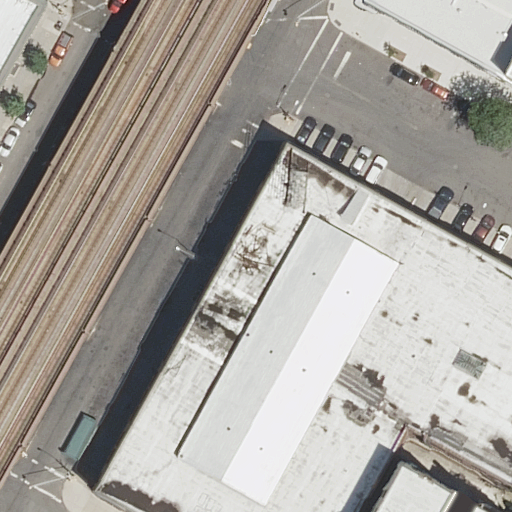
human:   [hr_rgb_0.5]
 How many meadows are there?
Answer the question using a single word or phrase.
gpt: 0

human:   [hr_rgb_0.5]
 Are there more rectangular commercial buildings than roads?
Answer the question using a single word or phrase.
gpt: no

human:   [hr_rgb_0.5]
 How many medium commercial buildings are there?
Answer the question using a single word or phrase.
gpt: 0

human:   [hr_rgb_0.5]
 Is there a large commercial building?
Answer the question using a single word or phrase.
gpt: no

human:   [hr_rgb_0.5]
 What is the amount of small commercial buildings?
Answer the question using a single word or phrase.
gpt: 0

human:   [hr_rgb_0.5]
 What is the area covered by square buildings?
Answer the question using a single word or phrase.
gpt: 0m2

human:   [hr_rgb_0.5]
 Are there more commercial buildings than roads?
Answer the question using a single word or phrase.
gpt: no

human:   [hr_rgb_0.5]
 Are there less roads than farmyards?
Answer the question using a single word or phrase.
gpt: no

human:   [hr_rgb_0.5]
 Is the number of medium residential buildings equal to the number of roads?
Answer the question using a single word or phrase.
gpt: no

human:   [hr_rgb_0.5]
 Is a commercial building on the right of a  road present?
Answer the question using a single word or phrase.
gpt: no

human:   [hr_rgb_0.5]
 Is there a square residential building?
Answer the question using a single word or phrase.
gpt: no

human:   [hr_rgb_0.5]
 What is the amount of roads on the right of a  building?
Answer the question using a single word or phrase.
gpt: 5

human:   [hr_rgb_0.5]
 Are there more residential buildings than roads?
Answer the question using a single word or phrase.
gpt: no

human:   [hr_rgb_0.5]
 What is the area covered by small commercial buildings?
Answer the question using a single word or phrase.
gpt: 0m2

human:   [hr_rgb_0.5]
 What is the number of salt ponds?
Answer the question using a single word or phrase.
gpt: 0

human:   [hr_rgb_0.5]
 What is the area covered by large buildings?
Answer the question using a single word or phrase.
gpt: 1539m2

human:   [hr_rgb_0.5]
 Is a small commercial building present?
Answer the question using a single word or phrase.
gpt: no

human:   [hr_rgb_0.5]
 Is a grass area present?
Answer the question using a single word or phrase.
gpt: no

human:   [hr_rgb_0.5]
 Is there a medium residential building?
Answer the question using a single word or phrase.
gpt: yes

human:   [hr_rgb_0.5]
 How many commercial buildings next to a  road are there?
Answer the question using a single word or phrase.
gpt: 0

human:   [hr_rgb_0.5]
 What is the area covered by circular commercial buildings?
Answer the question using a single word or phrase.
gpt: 0m2

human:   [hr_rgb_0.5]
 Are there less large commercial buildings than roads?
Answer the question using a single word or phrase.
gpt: yes

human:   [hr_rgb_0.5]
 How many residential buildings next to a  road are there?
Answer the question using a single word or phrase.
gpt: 4

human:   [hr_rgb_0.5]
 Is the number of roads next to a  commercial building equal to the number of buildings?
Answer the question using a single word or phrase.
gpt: no

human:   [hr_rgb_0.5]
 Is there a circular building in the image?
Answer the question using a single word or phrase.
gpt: no

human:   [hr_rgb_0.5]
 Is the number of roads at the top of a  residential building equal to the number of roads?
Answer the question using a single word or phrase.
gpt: yes

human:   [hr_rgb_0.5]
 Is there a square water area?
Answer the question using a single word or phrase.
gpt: no

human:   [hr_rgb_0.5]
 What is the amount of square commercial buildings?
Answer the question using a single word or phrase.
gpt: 0

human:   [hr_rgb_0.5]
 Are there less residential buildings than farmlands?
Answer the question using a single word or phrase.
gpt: no

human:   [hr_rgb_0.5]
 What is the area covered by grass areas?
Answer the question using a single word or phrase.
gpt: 0m2

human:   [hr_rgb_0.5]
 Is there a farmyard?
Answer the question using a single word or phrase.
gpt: no

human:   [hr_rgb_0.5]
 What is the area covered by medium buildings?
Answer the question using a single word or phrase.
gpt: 290m2

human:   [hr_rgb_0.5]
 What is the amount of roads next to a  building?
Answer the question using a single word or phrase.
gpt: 5

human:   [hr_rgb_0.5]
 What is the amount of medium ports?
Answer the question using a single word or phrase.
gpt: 0

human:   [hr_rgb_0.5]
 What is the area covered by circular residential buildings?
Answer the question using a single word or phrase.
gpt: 0m2

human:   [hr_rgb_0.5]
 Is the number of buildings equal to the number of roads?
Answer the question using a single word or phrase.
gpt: no